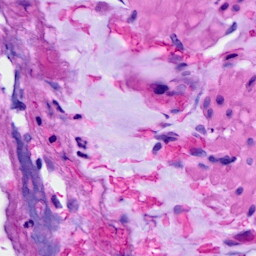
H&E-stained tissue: Ovarian